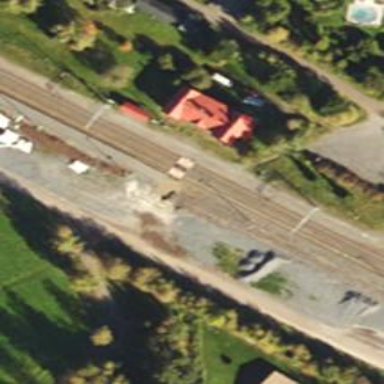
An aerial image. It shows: Continuous rail railway with electrified contact line.